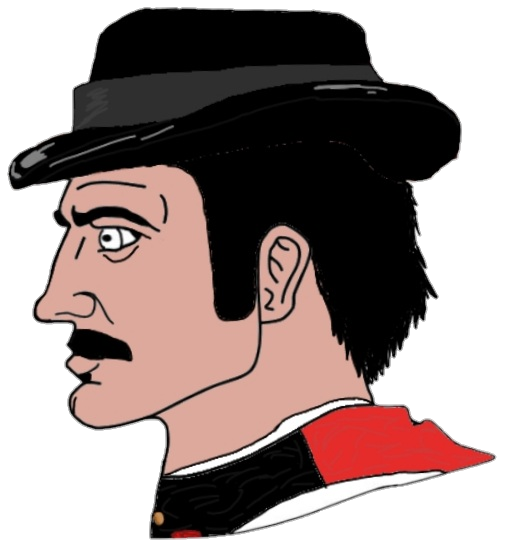
Label: 4_Yes_Chad